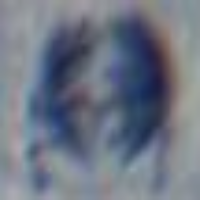
Label: anaphase